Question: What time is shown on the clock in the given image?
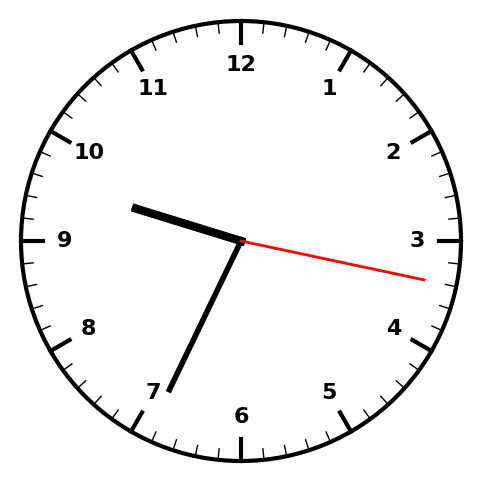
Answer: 09:34:17